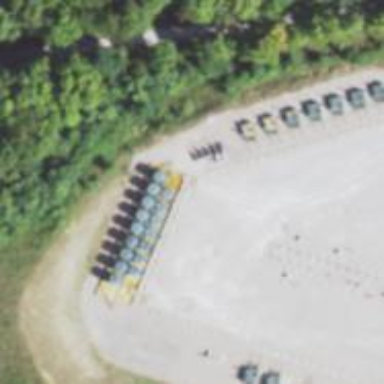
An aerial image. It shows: Storage tank that is man-made.